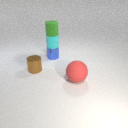
small green rubber cylinder above small blue metal cylinder